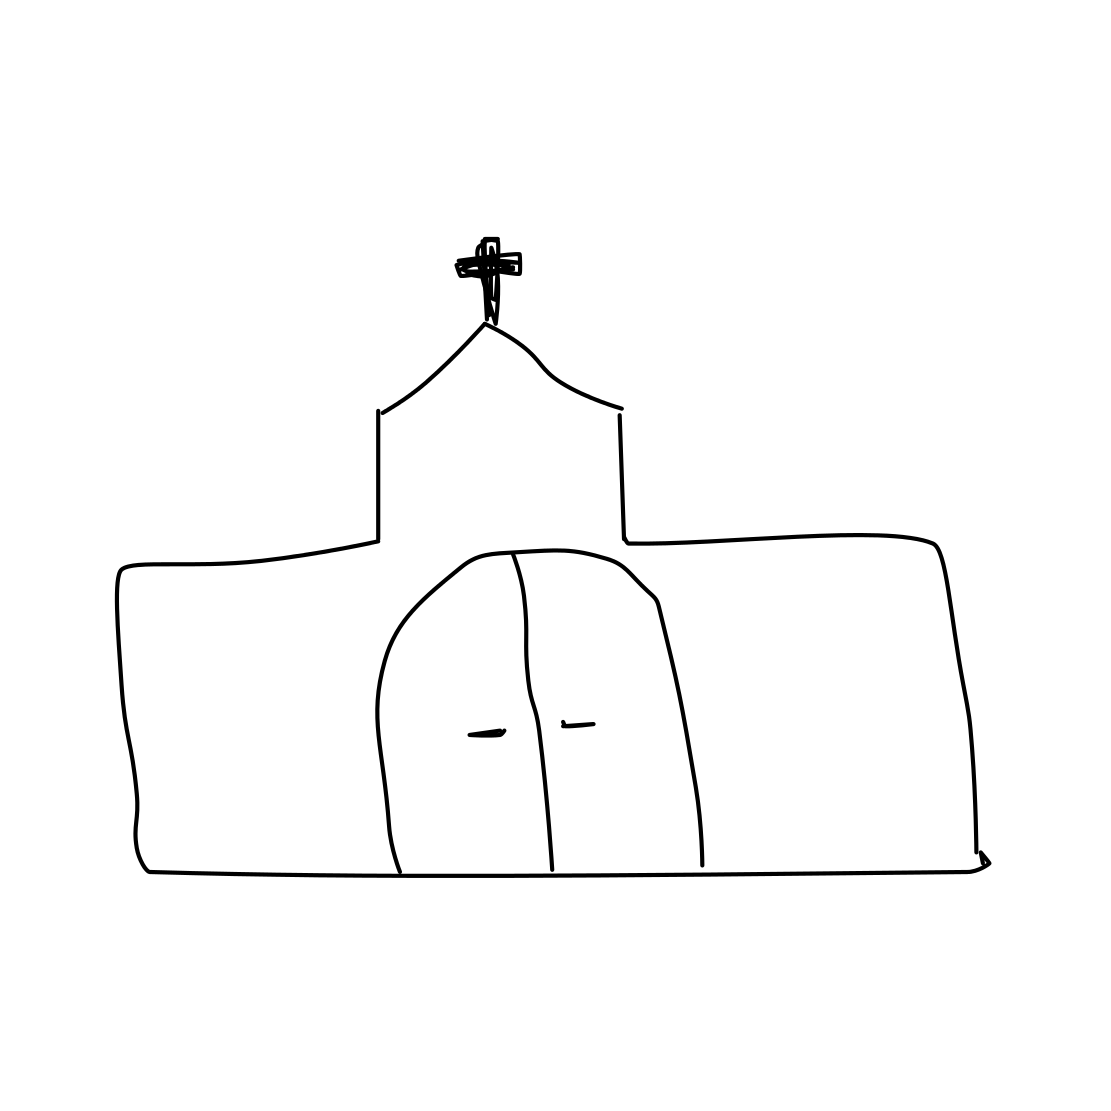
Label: church